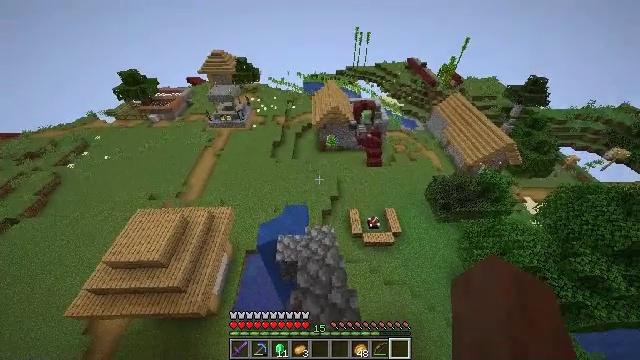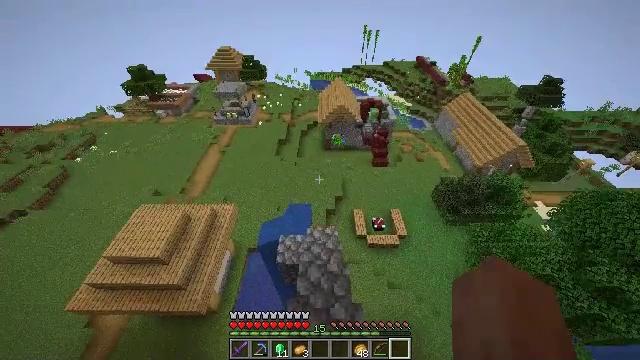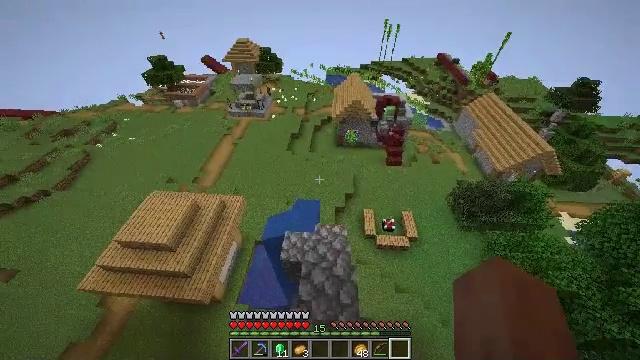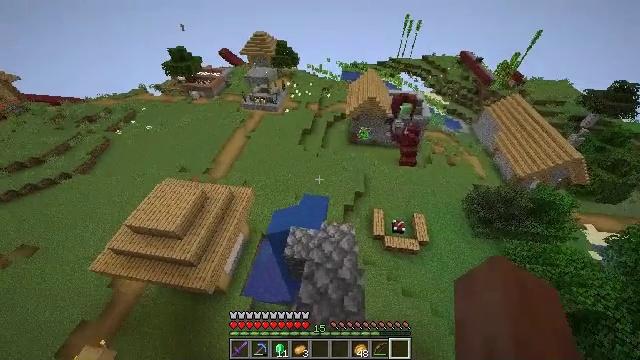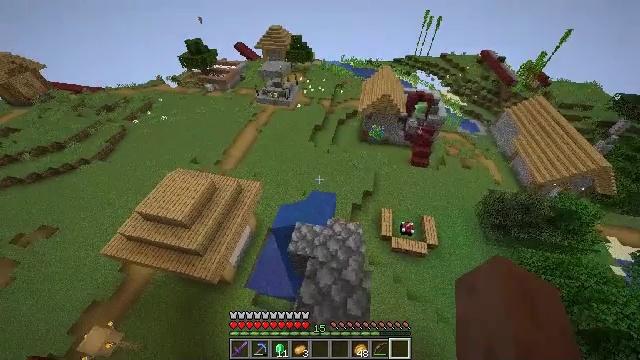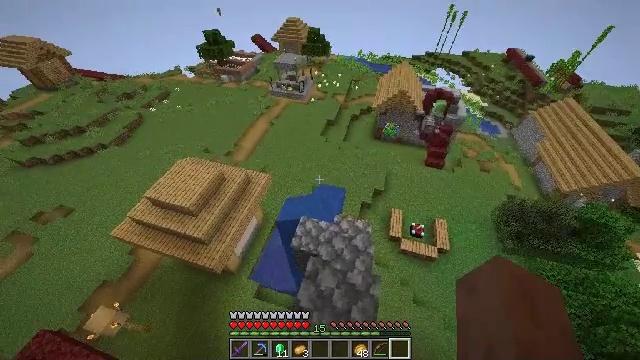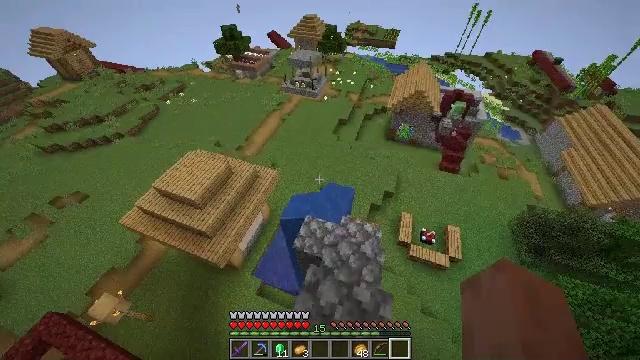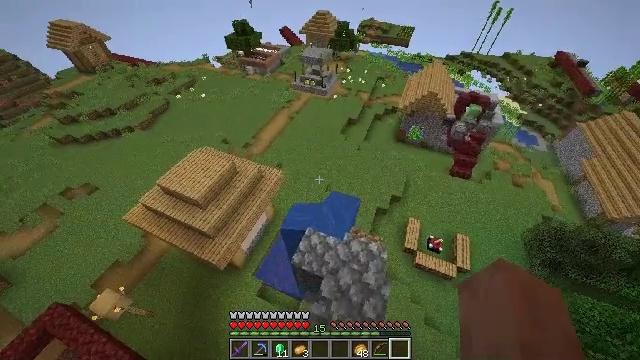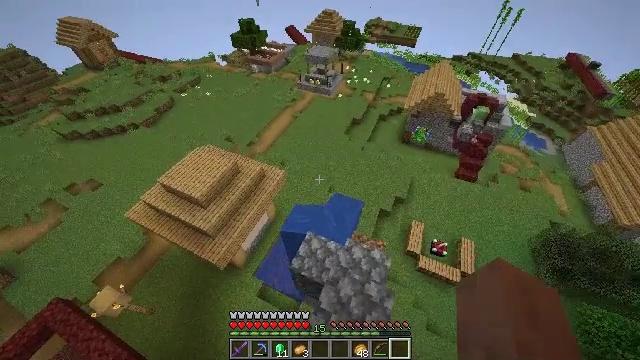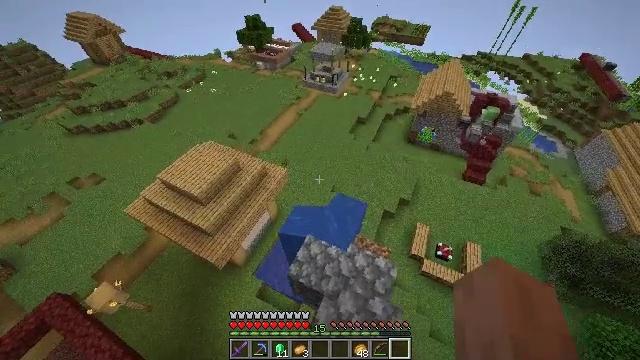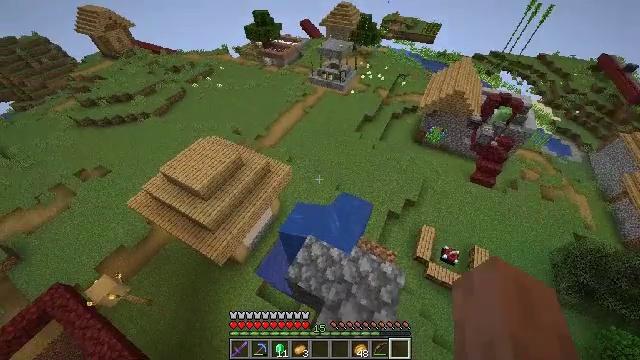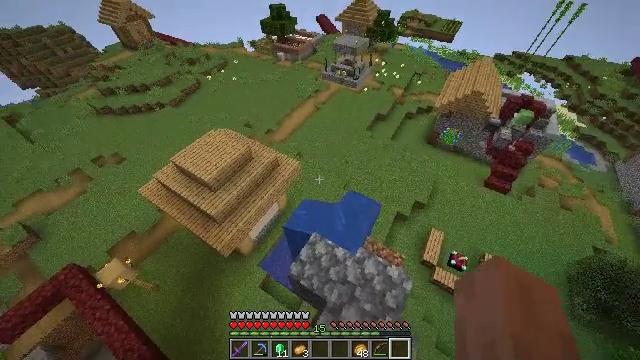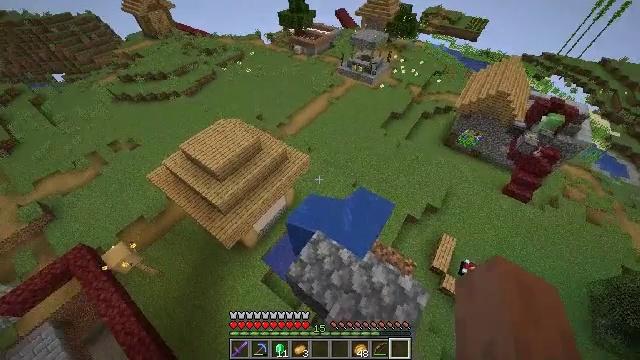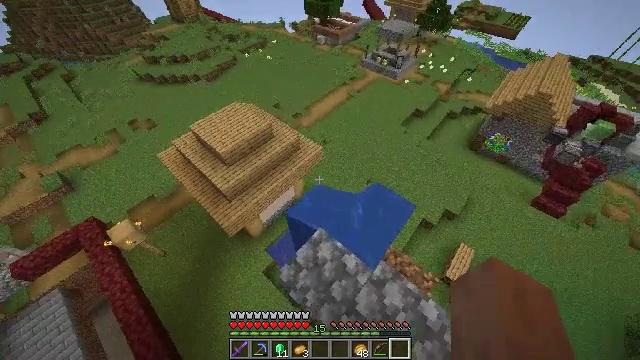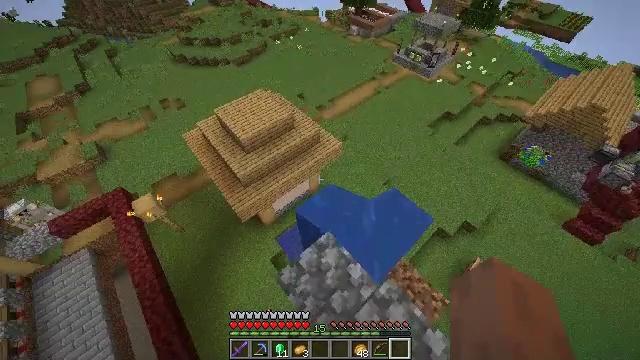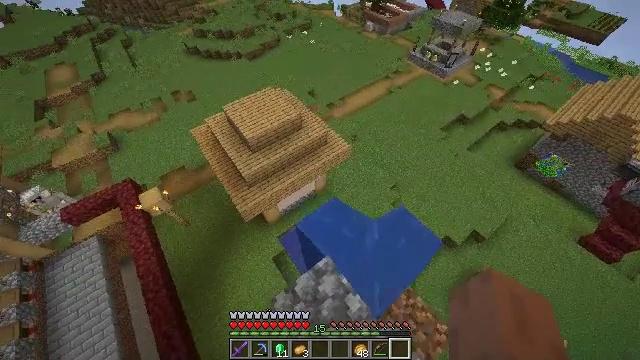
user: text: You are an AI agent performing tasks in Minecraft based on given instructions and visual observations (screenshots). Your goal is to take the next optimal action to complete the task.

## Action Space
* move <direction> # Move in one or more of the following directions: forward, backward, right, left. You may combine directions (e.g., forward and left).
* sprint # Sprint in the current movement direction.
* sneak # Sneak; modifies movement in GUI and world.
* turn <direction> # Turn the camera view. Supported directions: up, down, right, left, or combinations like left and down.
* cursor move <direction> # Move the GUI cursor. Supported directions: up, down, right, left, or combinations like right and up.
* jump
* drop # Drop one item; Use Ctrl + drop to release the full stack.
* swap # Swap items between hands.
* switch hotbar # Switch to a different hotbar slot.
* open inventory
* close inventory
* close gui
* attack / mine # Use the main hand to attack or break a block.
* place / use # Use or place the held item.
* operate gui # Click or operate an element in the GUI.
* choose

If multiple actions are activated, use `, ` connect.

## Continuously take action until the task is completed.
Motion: motion action
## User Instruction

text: Break the cobblestone to create a path.
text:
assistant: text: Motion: move forward, turn left
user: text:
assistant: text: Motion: move forward, turn left
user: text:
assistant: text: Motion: move forward, turn left
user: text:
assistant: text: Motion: move forward, turn left
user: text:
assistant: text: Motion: move forward, turn left
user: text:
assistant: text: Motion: move forward, turn left
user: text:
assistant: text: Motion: move forward, turn left
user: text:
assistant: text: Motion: move forward, turn left
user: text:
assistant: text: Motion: move forward, turn left
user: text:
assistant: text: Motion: move forward, turn left
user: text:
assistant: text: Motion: move forward, turn left
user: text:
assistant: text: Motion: move forward, turn left
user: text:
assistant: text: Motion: move forward, turn left and down
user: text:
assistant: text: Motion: move forward, turn left and down
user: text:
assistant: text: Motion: move forward, turn left
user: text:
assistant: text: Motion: move forward, turn left and down
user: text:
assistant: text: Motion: move forward
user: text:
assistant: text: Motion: move forward, turn right and down
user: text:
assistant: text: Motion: move forward, turn right
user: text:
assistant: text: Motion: move forward, turn right
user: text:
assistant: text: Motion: move forward, turn right
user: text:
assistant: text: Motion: move forward, turn right
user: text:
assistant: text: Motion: move forward, turn right
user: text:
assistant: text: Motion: move forward, turn right
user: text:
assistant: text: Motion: move forward, turn right
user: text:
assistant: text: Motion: move forward
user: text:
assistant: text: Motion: move forward
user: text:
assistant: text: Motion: move forward
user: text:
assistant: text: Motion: move forward
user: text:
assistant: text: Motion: move forward, turn right